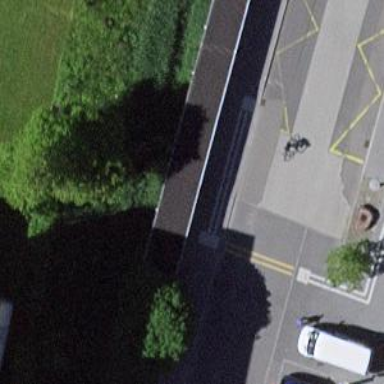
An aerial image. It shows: Roof used for bicycle parking with stands.